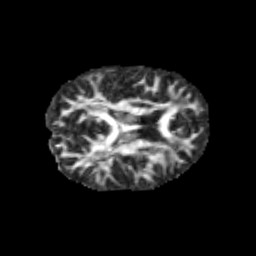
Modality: FA
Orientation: axial
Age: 12
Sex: male
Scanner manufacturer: siemens
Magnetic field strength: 3 T
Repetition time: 3.8 s
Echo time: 0.07 s